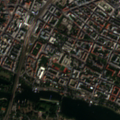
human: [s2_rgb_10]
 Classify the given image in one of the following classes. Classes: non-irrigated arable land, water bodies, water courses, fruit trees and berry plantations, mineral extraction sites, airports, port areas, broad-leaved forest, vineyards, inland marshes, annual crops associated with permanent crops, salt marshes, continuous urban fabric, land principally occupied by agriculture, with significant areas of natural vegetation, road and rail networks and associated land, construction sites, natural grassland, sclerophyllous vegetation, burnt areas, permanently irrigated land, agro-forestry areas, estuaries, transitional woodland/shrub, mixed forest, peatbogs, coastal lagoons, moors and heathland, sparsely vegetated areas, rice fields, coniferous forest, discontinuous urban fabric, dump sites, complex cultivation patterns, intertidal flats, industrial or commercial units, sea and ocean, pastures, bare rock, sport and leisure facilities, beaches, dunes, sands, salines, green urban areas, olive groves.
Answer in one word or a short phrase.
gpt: continuous urban fabric, discontinuous urban fabric, industrial or commercial units, water bodies